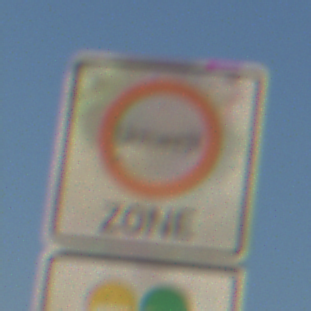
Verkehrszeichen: BeginnUmweltzone
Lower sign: FreistellungVomVerkehrsverbot2
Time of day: MorningAfternoon
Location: Outdoor (RoadRail)
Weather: Clear
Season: NotSpecified
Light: Natural